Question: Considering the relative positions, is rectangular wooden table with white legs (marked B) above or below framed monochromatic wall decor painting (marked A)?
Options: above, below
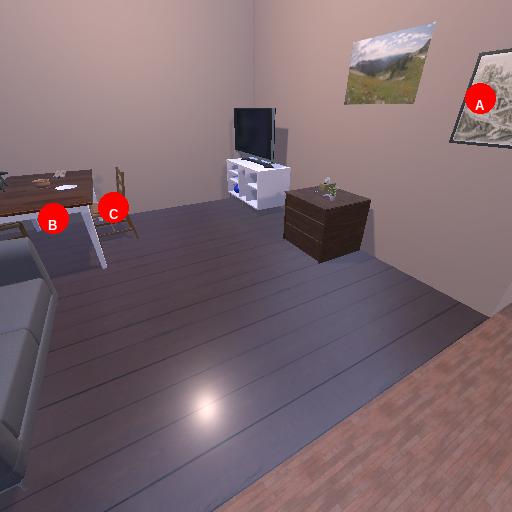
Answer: above